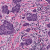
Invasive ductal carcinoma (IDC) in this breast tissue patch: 0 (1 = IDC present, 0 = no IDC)